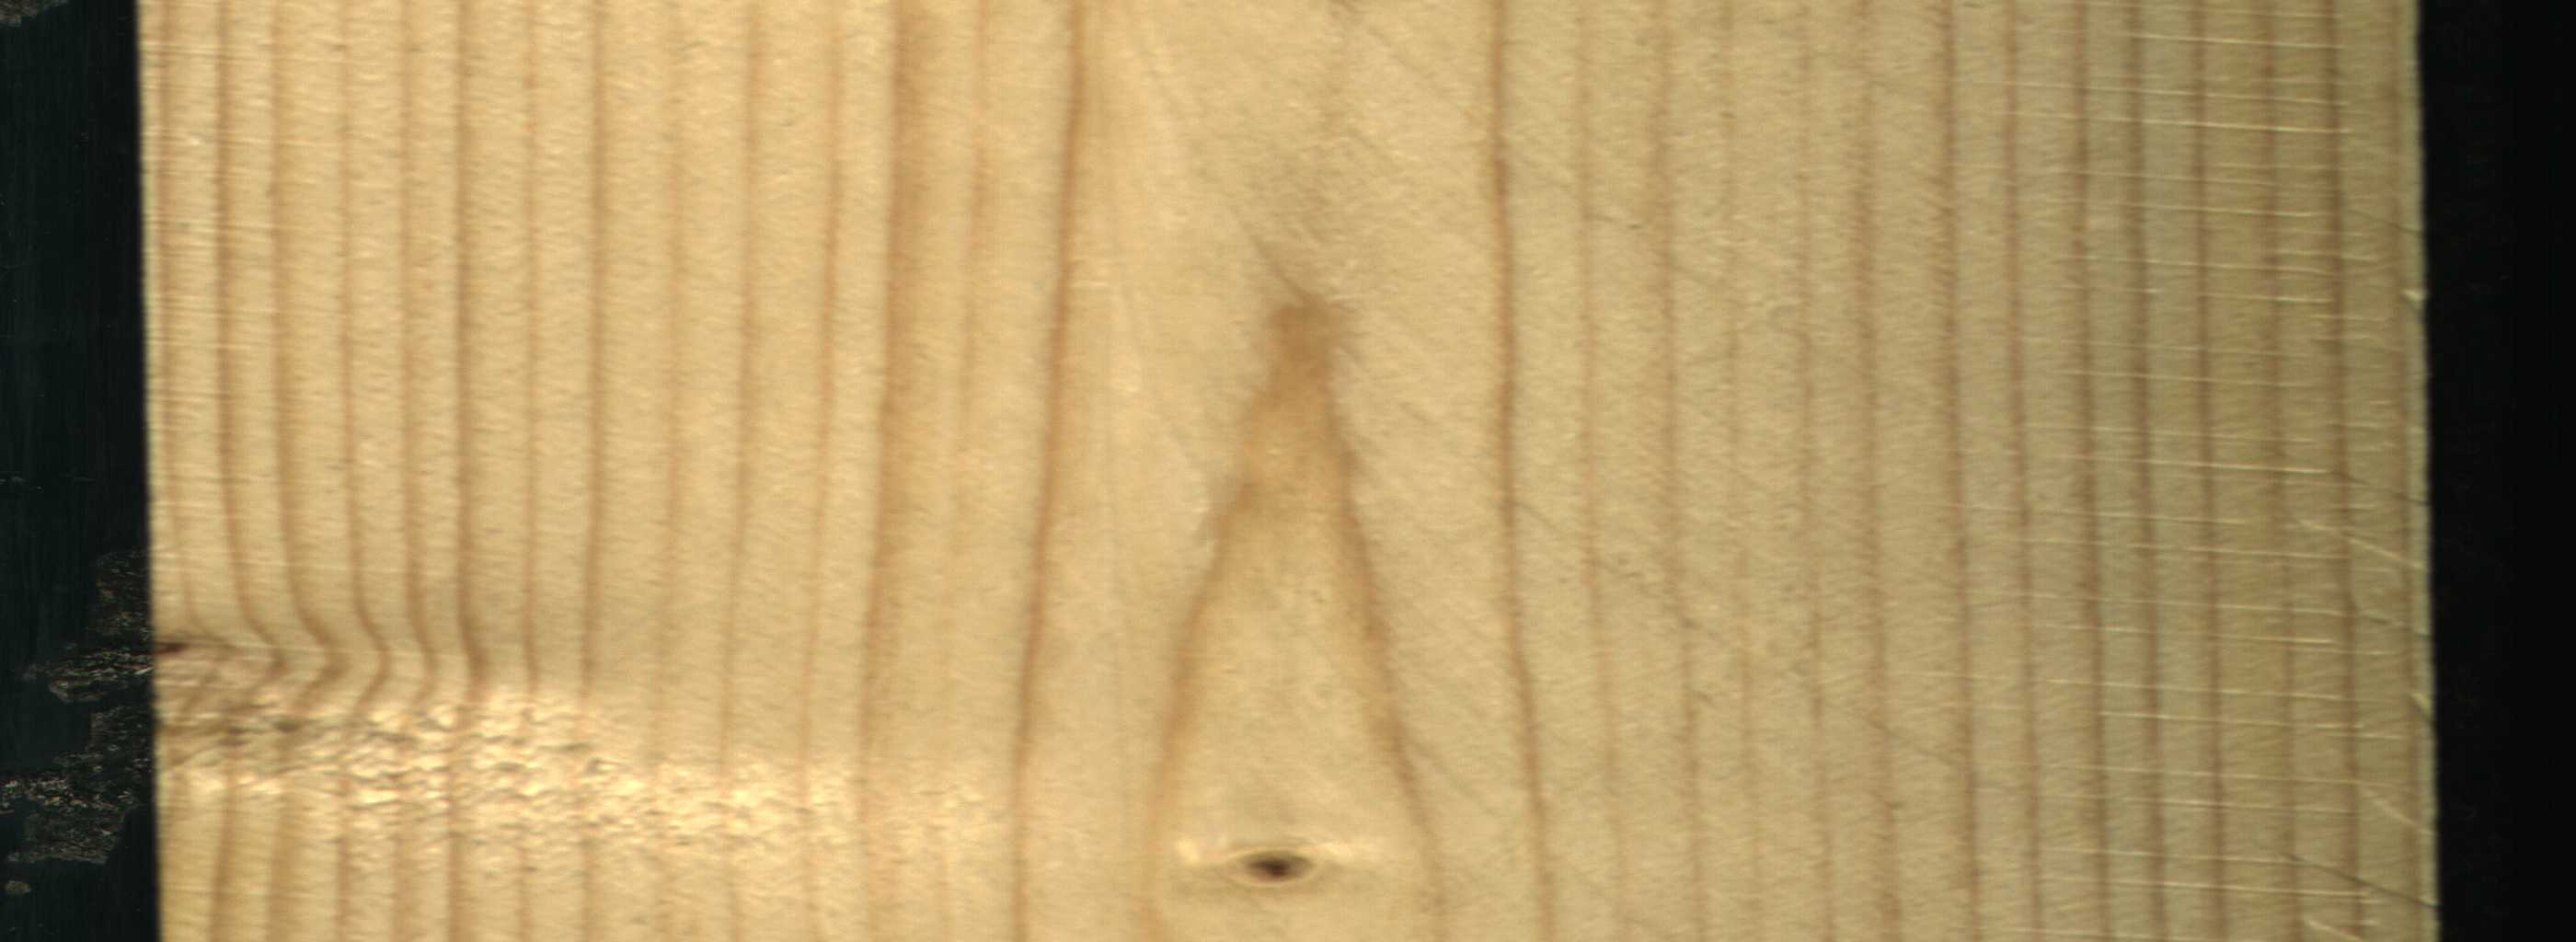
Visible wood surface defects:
Live_Knot